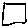
Label: square